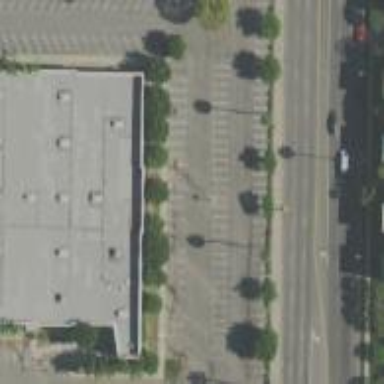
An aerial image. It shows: Building that houses furniture shop.